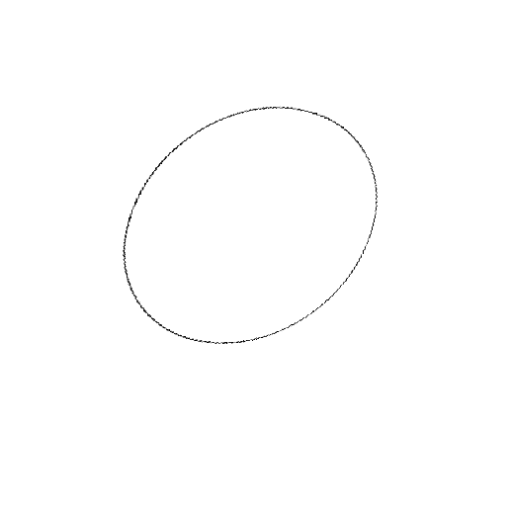
Crossing number: 0